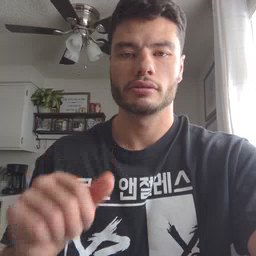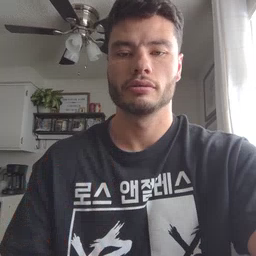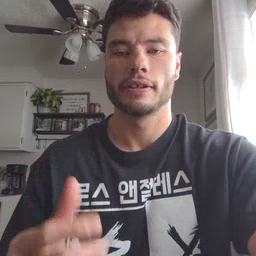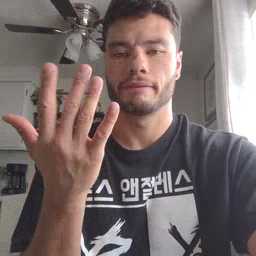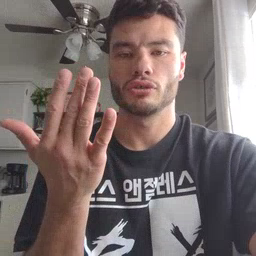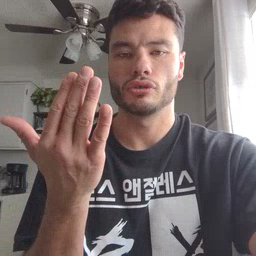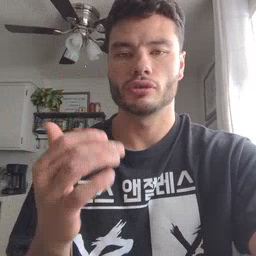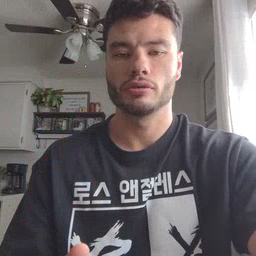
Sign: finger